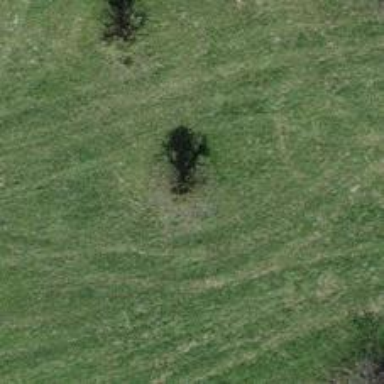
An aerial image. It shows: Broadleaved tree with lush foliage.